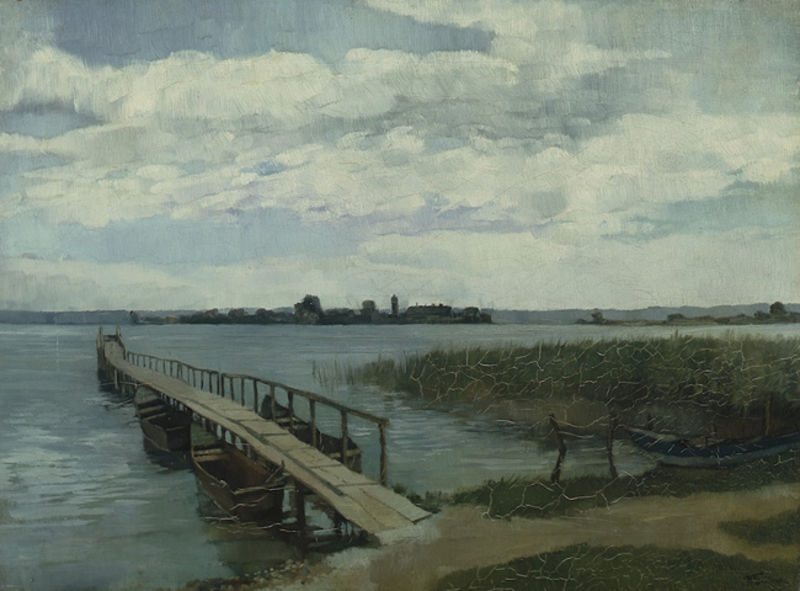
Titel: Bootssteg auf der Herreninsel im Chiemsee
Künstler: Wilhelm Trübner
Standort: Karlsruhe
Institution: Staatliche Kunsthalle Karlsruhe
Schlagwörter: wasser, wolken, landschaft, see, schilf, romantik, ölgemälde, steg, blue, oil, white, green, painting, brown, railing, wooden, wood, cloud, clouds, sky, boat, building, lake, landscape, ocean, sand, sea, shore, water, horizon, island, street, tower, trees, grass, reeds, river, path, plants, road, way, band, beach, boats, cloudy, seascape, wave, bridge, town, city, day, ceiling, harbor, harbour, paint, bank, marsh, still, rail, gross, dock, pier, clear day, gloomy, acrylic, quiet, jetty, pire, far, moored, sea shore, wheater, estuary, pyre, mangroves, light house, crackled, bridge on river, gauche, crackled paint, docking